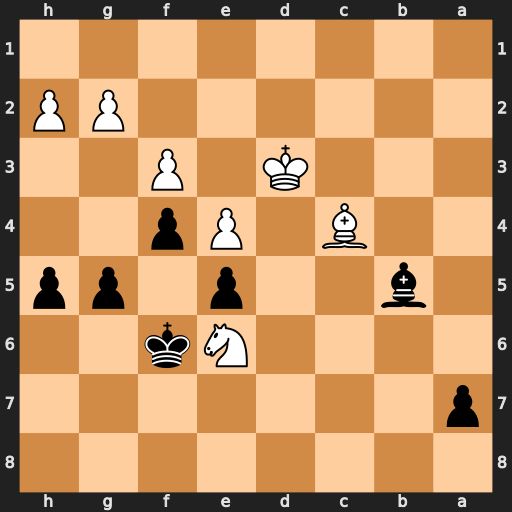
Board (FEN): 8/p7/4Nk2/1b2p1pp/2B1Pp2/3K1P2/6PP/8
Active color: b
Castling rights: -
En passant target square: -
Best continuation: Bxc4+ Kxc4 Kxe6